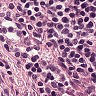
Metastatic tissue present: no